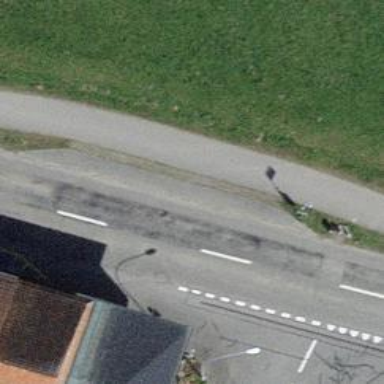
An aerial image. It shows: Bus stop with platform for public transport.